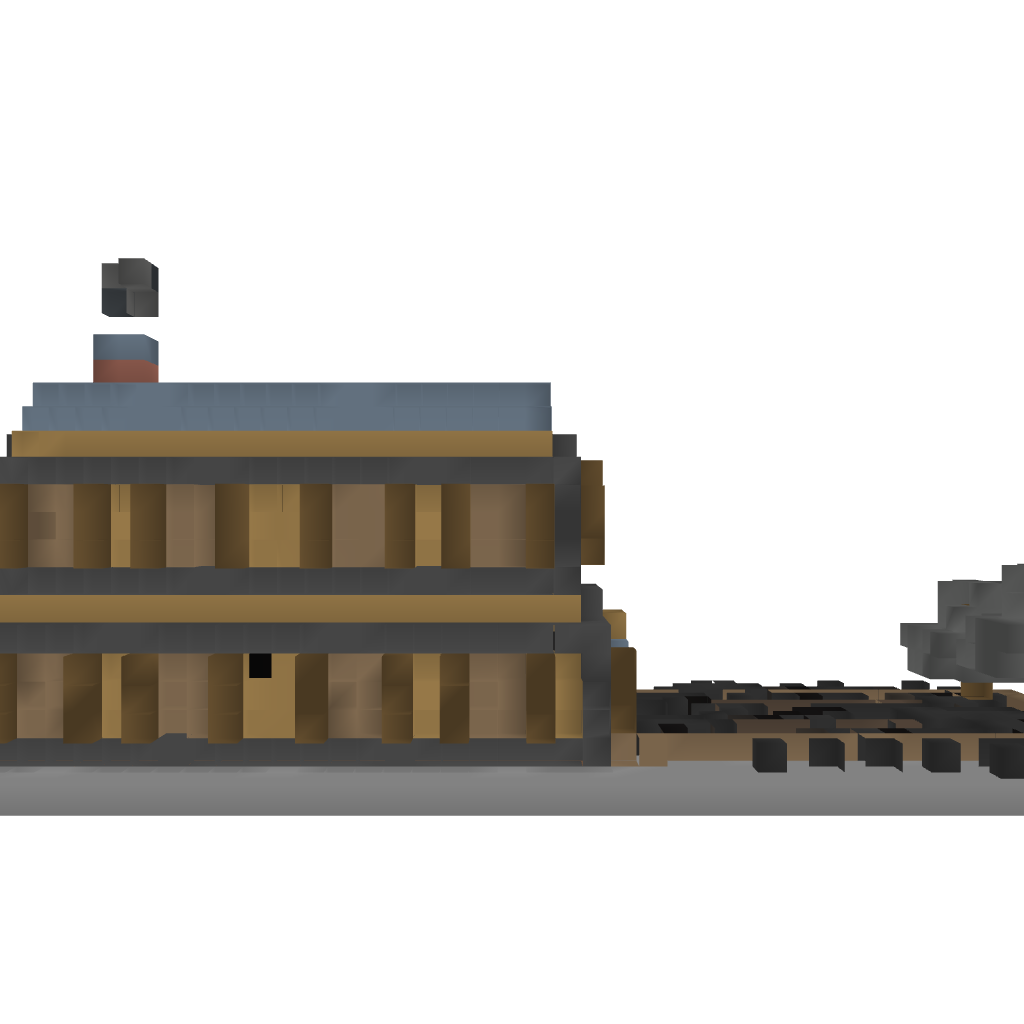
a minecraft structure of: Old Fashioned Log Cabin